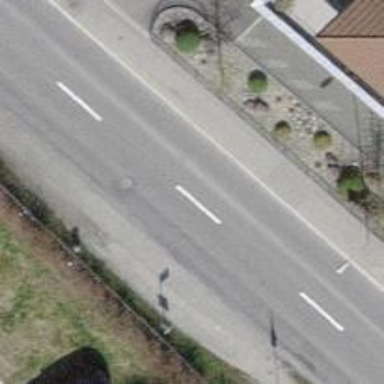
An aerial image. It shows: Secondary road with asphalt surface and sidewalks on both sides.